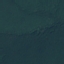
Land use / land cover: Forest